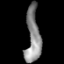
Tissue: prostate
Cell type: T cells
Senescence score: 0.8568
Nuclear area (px): 763
Mean DAPI intensity: 138.156